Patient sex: F
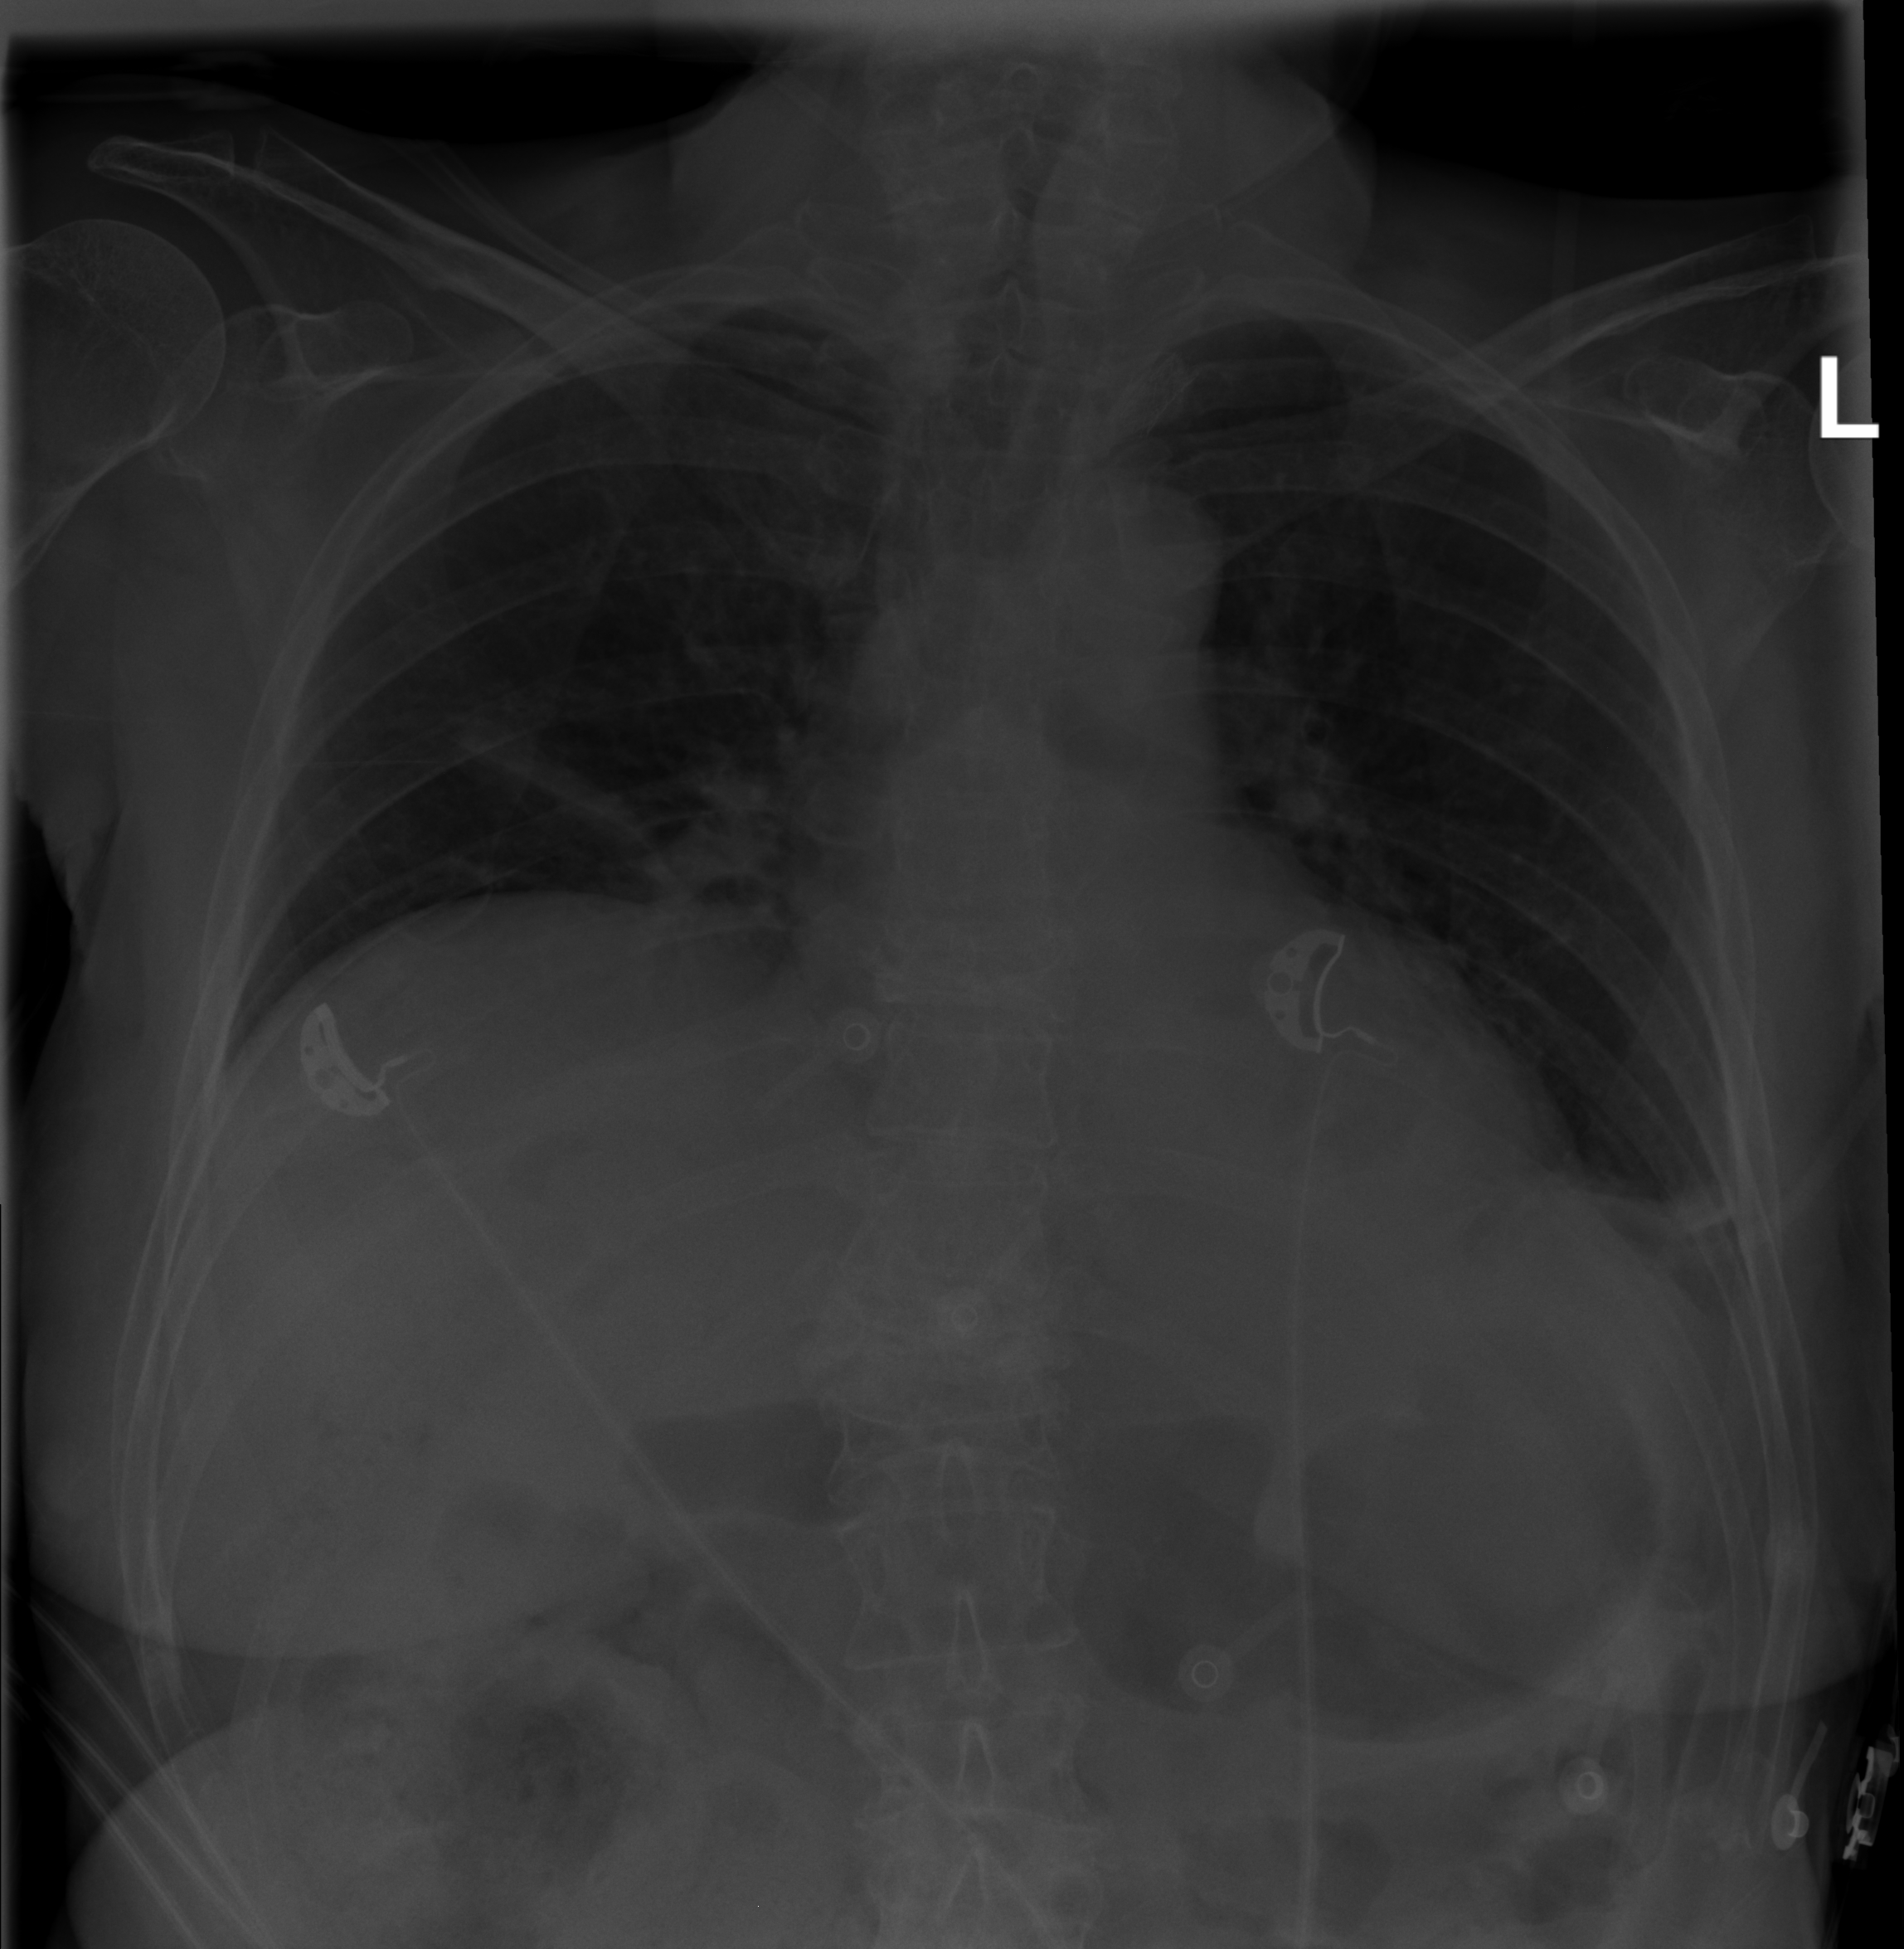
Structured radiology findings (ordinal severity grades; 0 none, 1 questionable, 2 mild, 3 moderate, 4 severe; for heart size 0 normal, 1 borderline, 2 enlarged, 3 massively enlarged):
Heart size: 0
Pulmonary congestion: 0
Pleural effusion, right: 0
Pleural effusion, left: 2
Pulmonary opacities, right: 0
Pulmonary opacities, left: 0
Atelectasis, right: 2
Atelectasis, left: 0